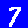
Digit: 7